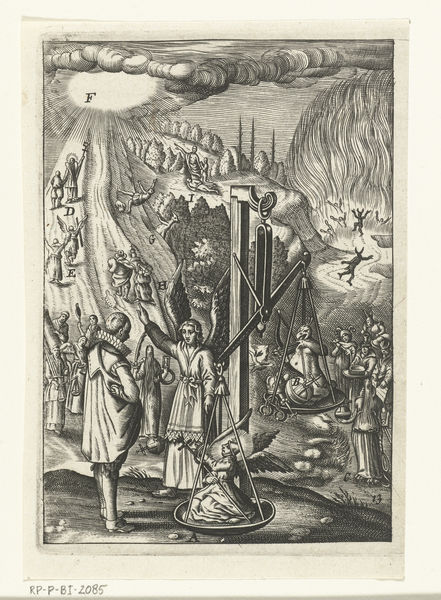
Titel: Embleem met engel die man toont hoe hij deugd en zonde tegen elkaar af moet wegen
Künstler: Boëtius Adamsz. Bolswert
Standort: Amsterdam
Institution: Rijksmuseum
Schlagwörter: gott, himmel, mann, wolken, wiese, gericht, natur, blatt, pflanzen, engel, vegetation, men, white, women, black, collar, gray, grey, lace, woman, print, waage, druckgrafik, buchstaben, fegefeuer, hölle, jüngstes gericht, teufel, angel, angels, cloud, clouds, heaven, hell, man, sky, tree, hill, mountain, sun, trees, death, knight, light, path, road, paper, heilig, sünde, etching, allegory, devil, saint, cross, ange, wings, salvation, happy, letter, dirt, scale, shine, monk, engraving, religion, fire, god, burning, flames, tan, bible, judgement, stick, arrow, bow, evil, judgment, ruff, richter, burn, loss, justice, scales, weight, demon, demons, punishment, satan, hole, devils, b, judgement day, f, saviour, good, label, judge, purgatory, soul, measuring, damnation, eternity, souls, afterlife, glouds, sinners, arror, redemption, doomsday, erlösung, verdammnis, himmerlfahrt, himmelfahrt, weights, weighing, life fire, succcubus, succubus